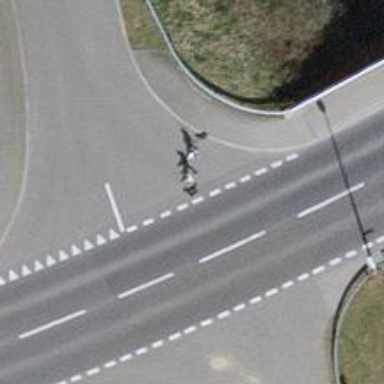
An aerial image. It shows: Road with "give way" sign.